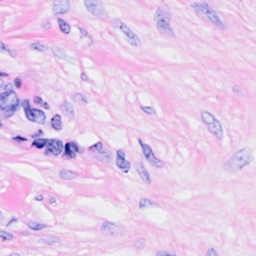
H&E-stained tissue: Breast